Question: I want to apologize in advance. I am a really new using xcode. My objective c terminology is severely lacking. This may have been answered before but I can't find it. I have two UIViewControllers one above the other one. I want to be able to click and drag the top view controller around my screen to place it in a new location (I have provided a screen shot).

Please let me know if more information is needed.
Thanks in advance,
Marc
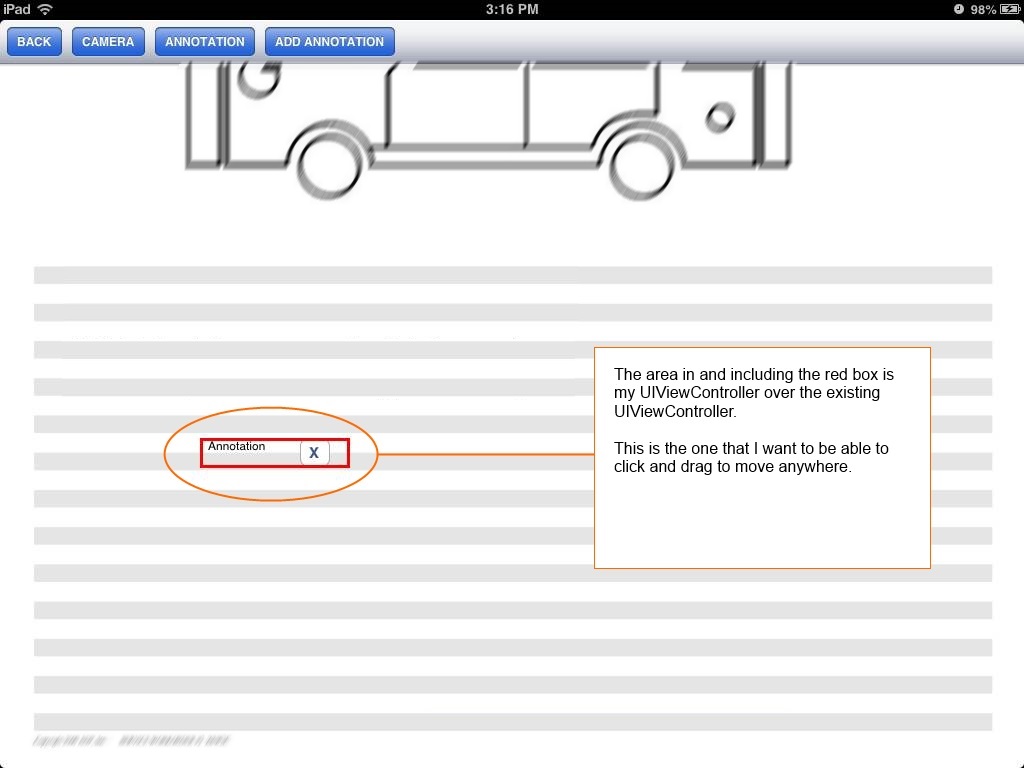
Answer: Please explain clearly!!!
ViewController is a controller that includes a view (<URL>
You can drag a View but dragging ViewController is not logic!
If you want to drag a View, you should overwrite the following method of UIResponed:
'''
- (void)touchesBegan:(NSSet *)touches withEvent:(UIEvent *)event;
- (void)touchesMoved:(NSSet *)touches withEvent:(UIEvent *)event;
- (void)touchesEnded:(NSSet *)touches withEvent:(UIEvent *)event;
- (void)touchesCancelled:(NSSet *)touches withEvent:(UIEvent *)event;
'''
Good luck